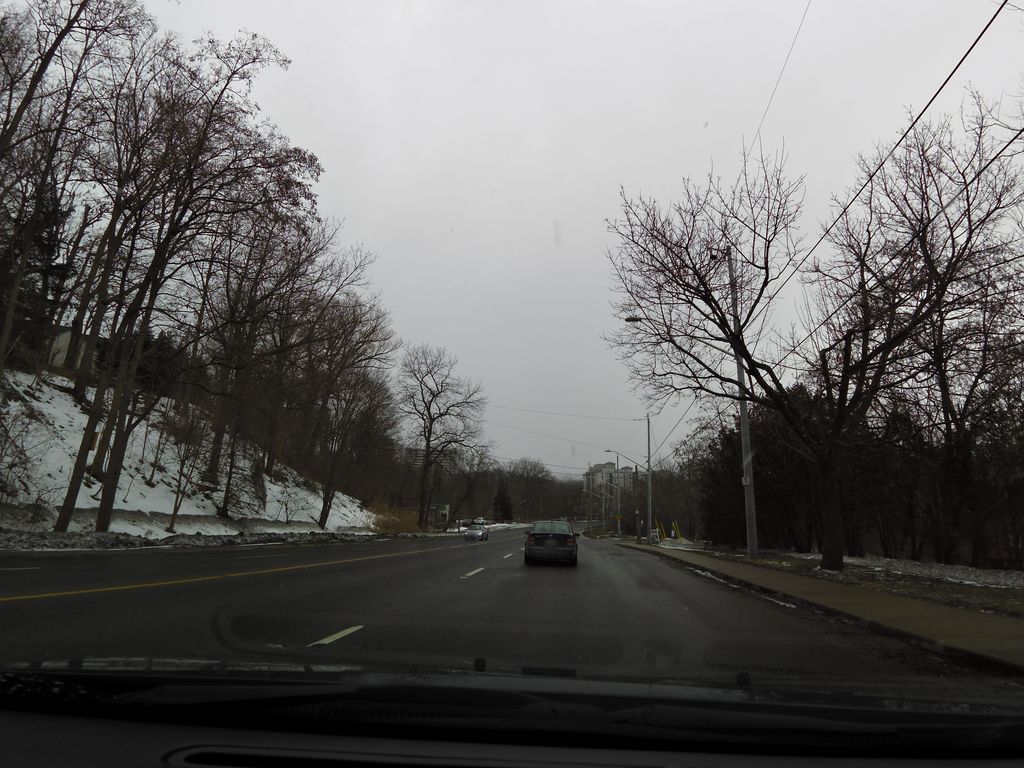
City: hamilton